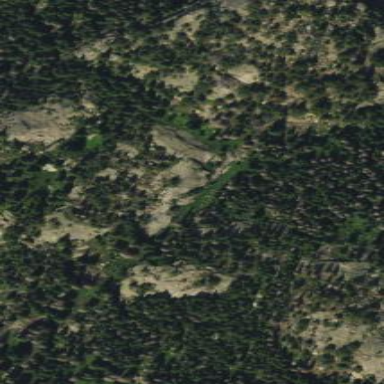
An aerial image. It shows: Landscape of bare rock.